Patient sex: F
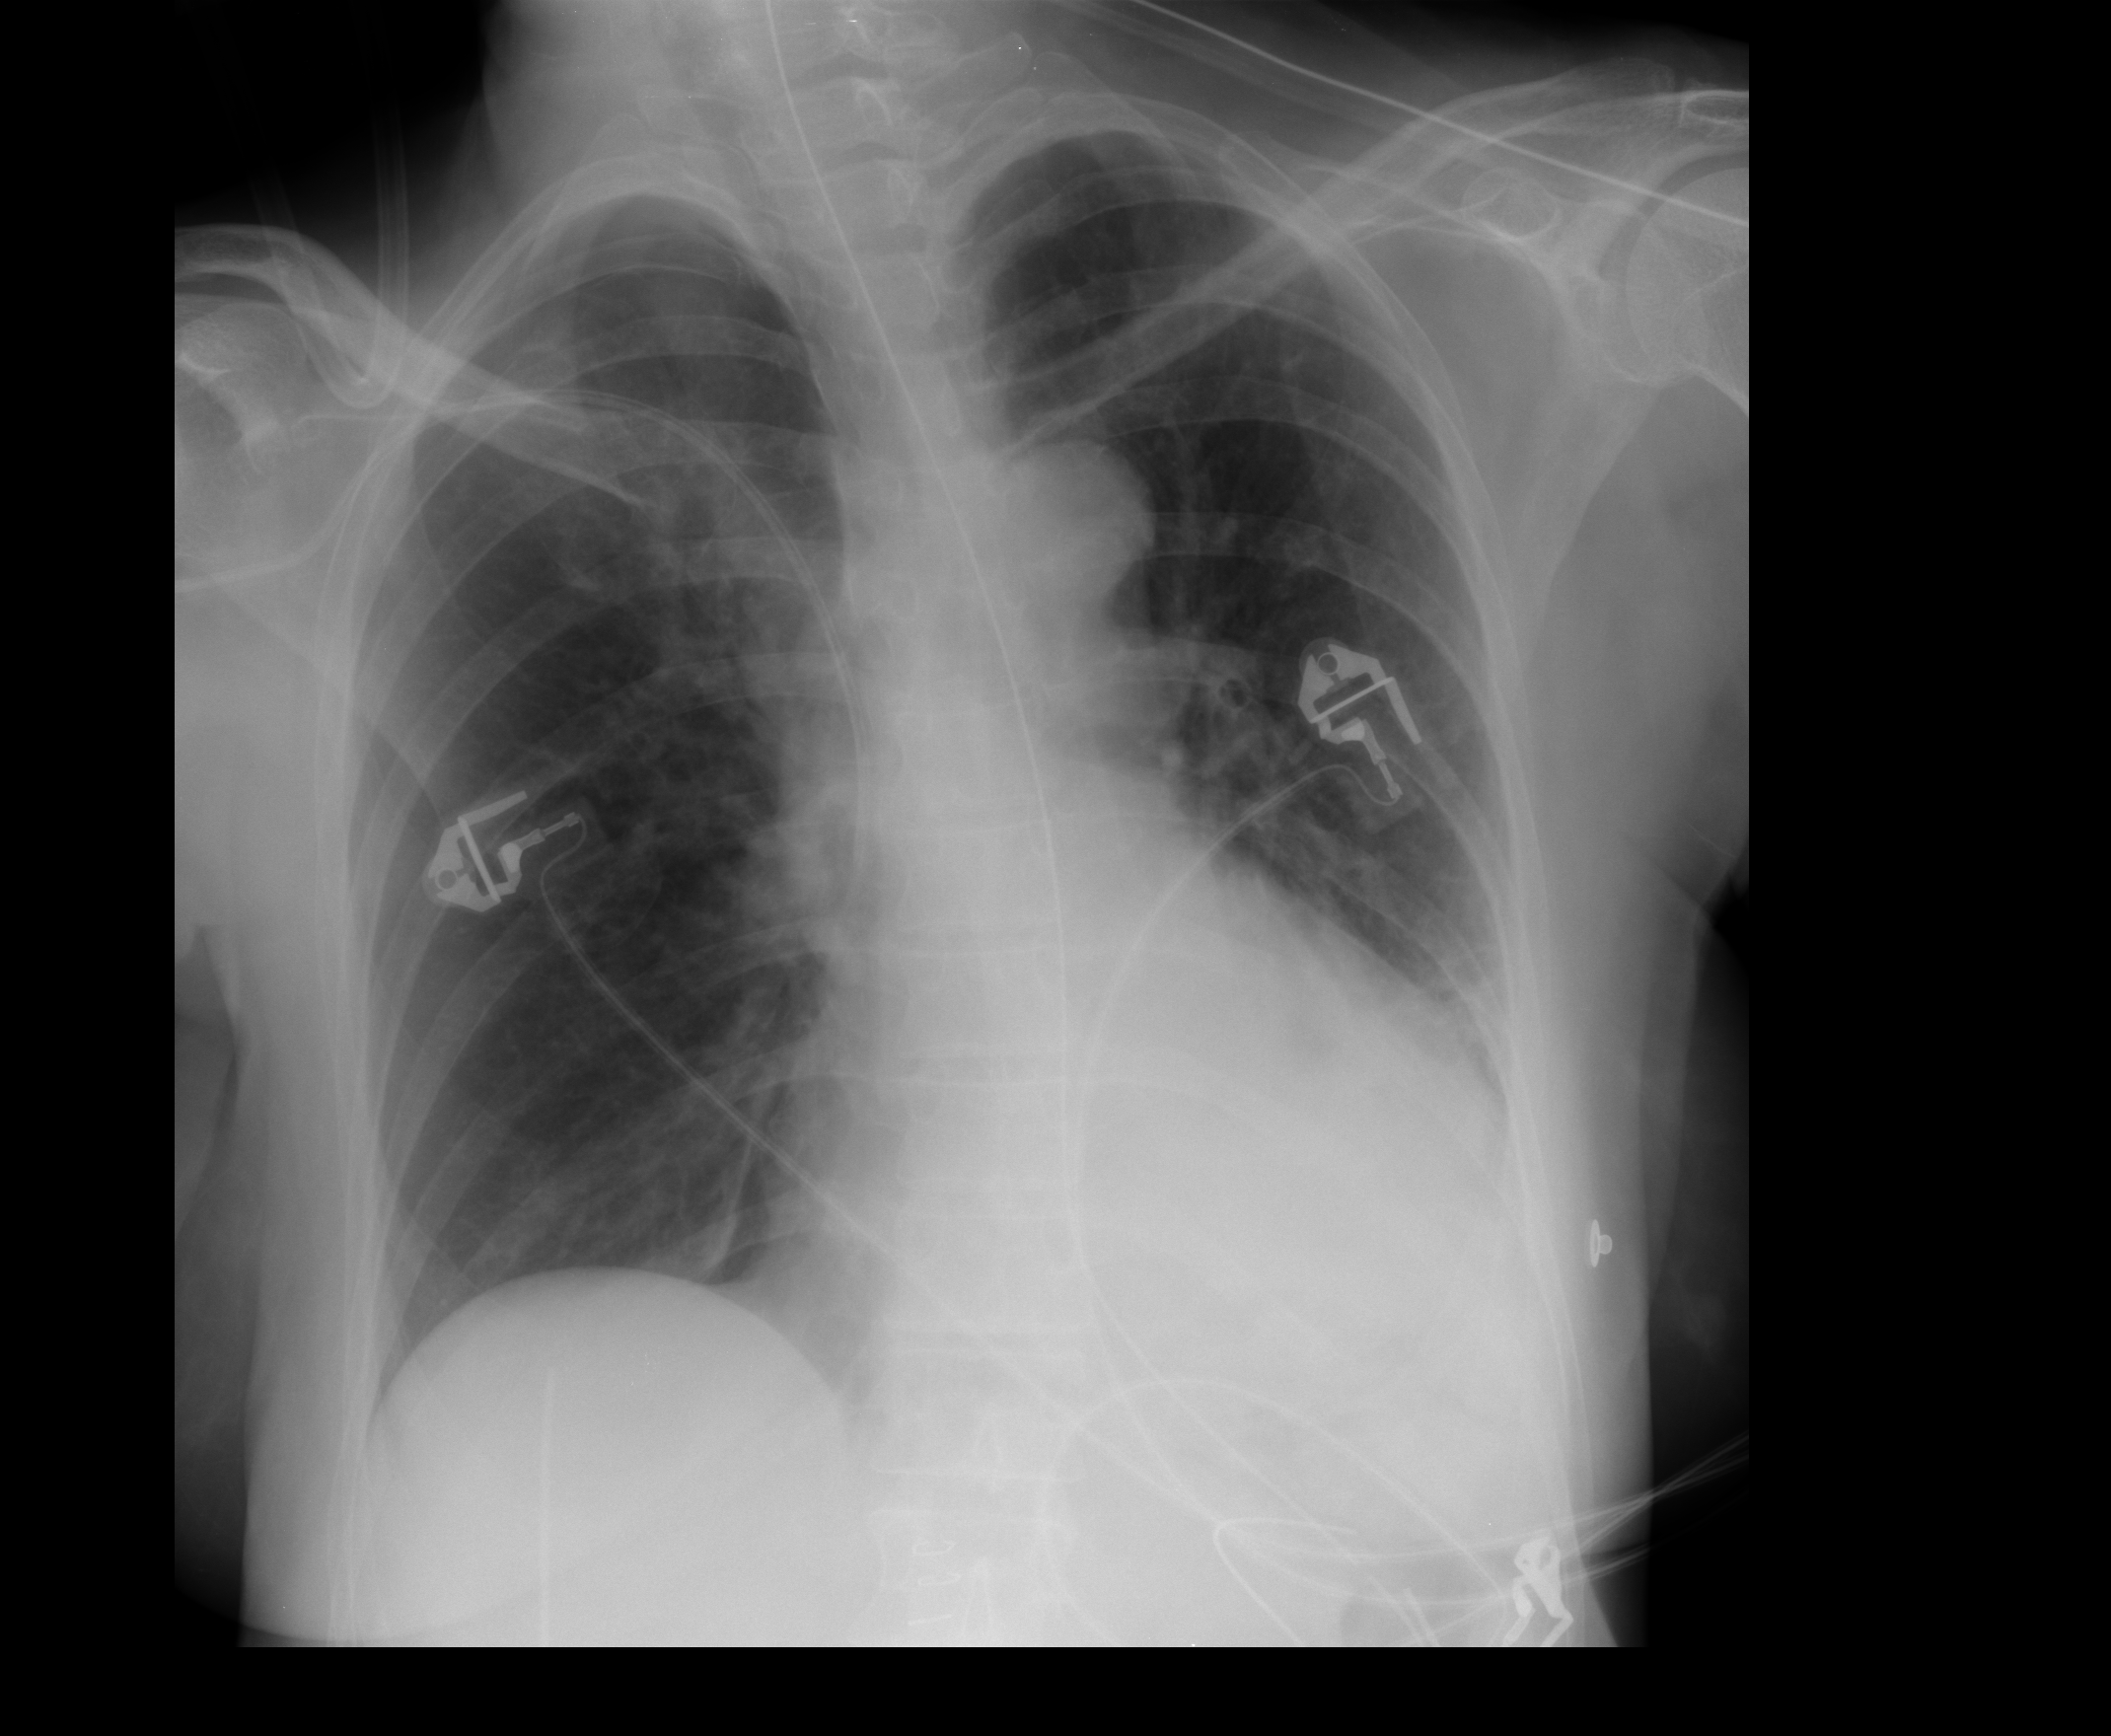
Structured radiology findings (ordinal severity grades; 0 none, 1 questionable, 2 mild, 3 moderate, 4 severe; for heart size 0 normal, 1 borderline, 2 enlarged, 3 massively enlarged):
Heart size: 2
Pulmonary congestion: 2
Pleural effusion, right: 0
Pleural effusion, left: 2
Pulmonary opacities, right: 1
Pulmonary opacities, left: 1
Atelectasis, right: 2
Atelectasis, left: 2